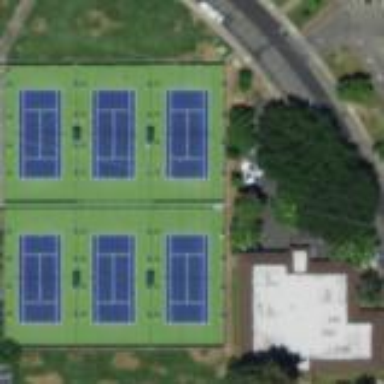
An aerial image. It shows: Tennis court on the leisure land pitch.